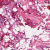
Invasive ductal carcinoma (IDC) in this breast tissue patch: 0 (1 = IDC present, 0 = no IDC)